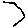
Label: hexagon